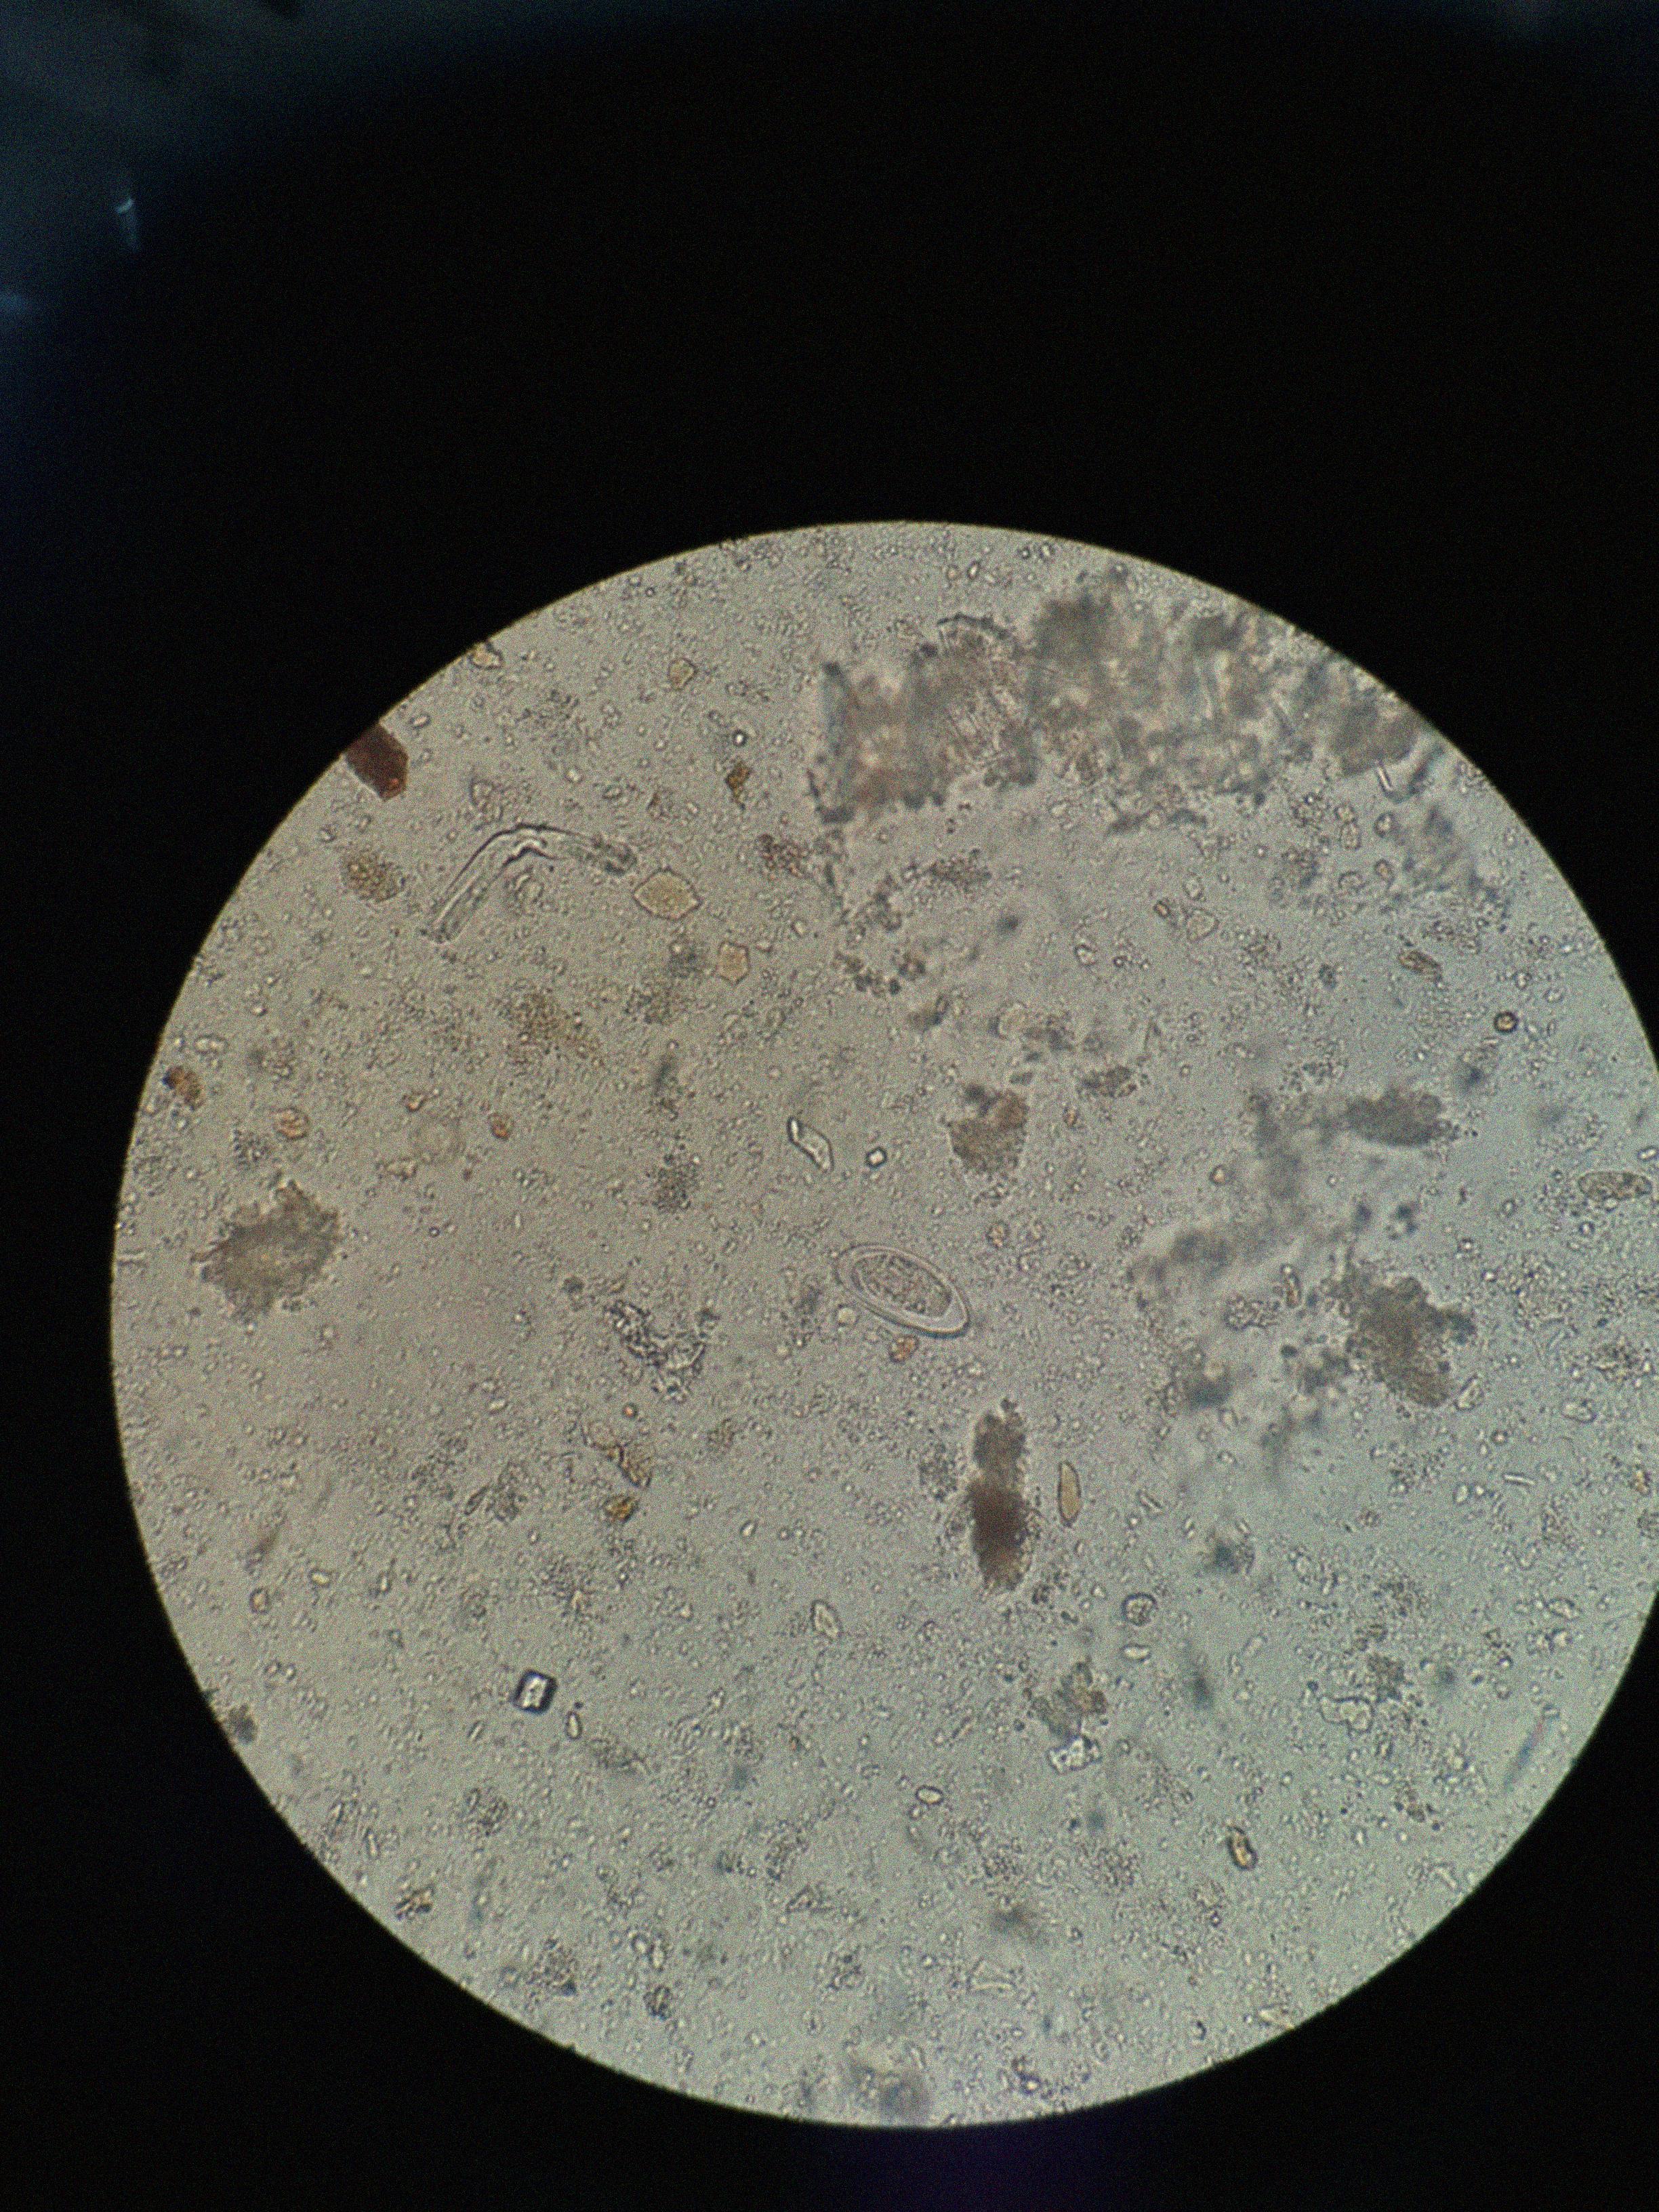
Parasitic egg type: Enterobius vermicularis